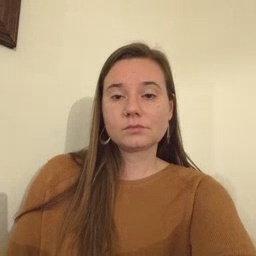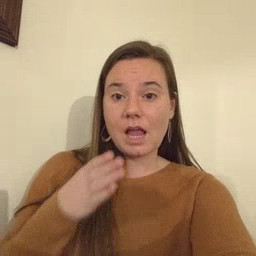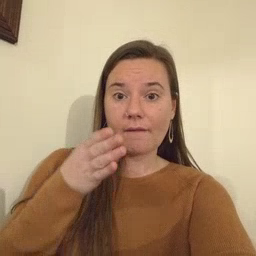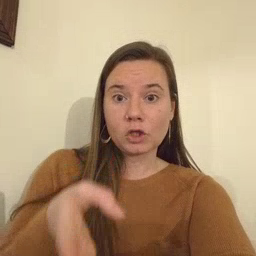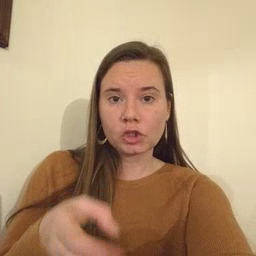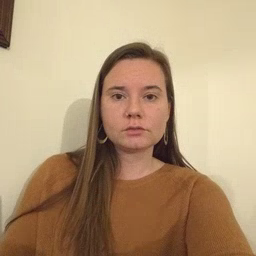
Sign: after